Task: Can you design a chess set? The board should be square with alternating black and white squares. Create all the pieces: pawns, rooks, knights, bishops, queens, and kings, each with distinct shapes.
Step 538:
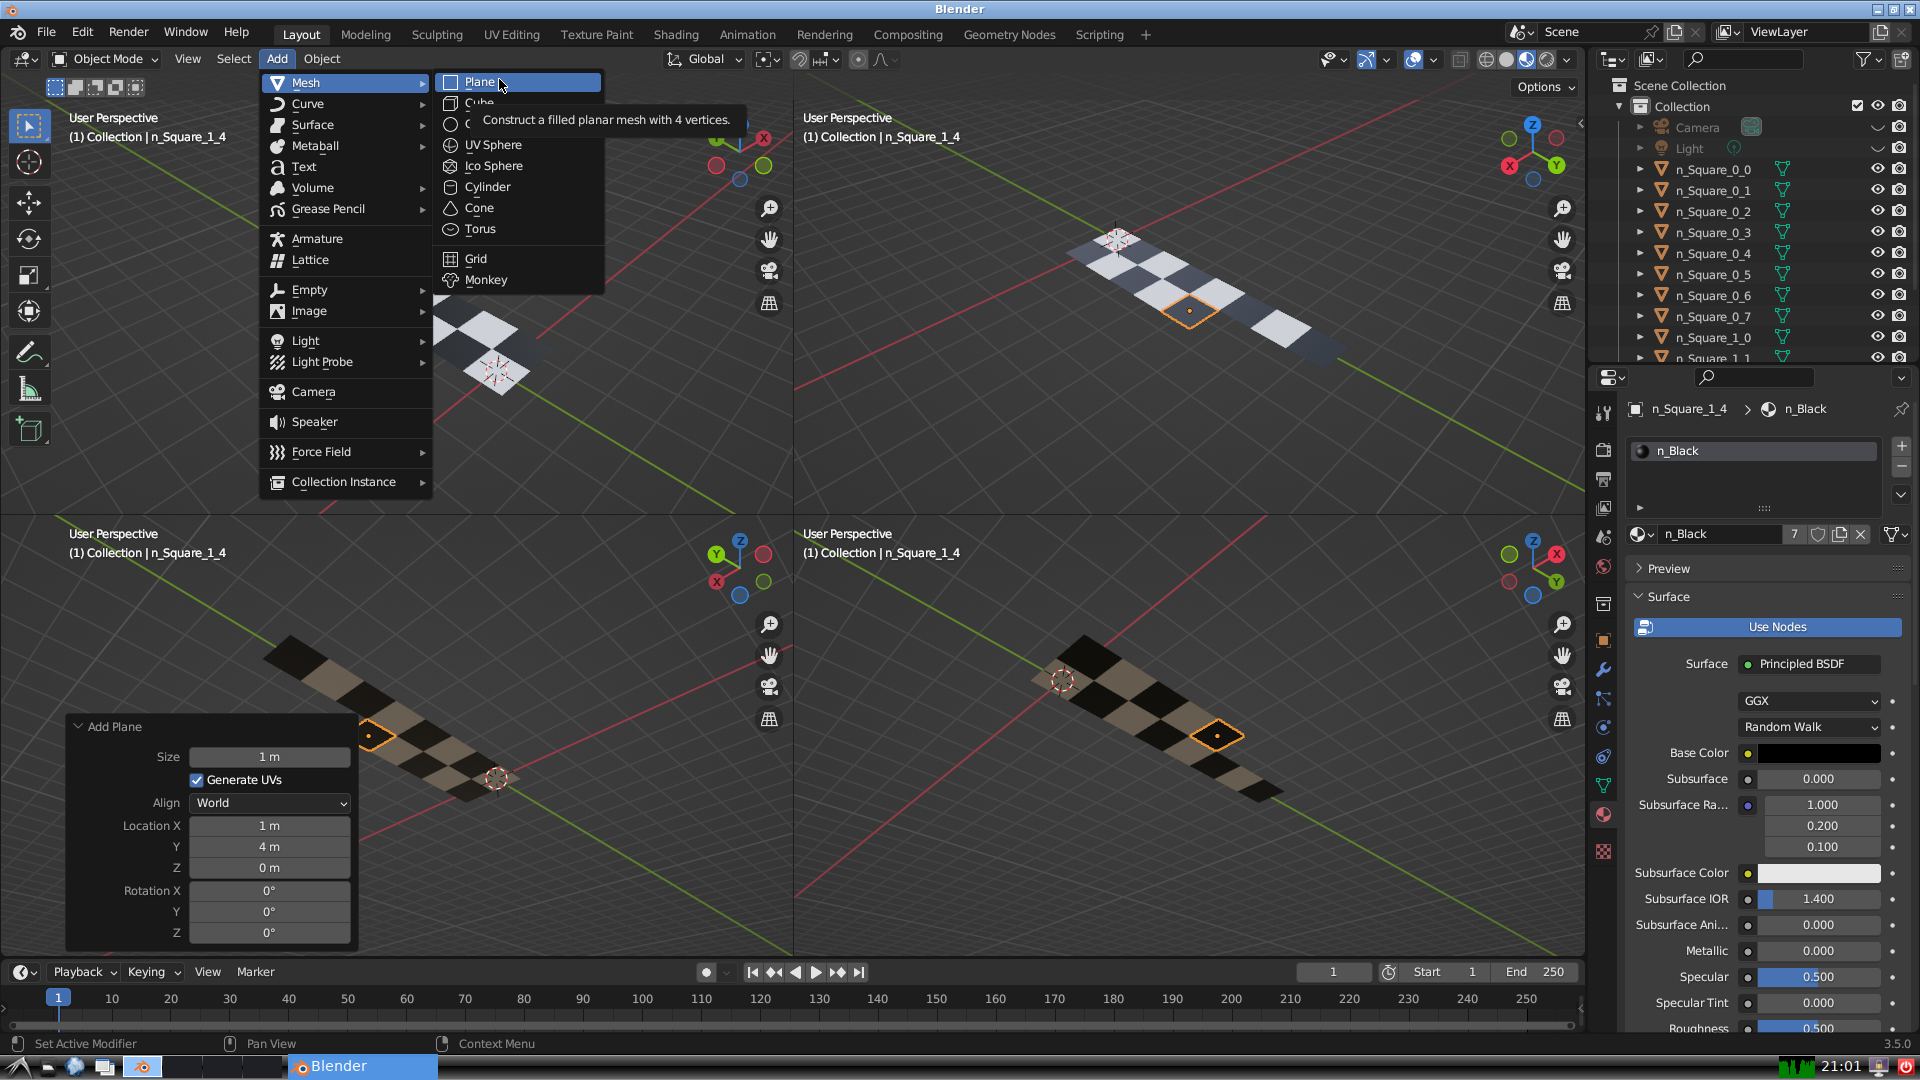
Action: click: no